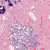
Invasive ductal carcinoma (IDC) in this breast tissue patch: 0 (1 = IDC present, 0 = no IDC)